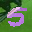
Label: 5